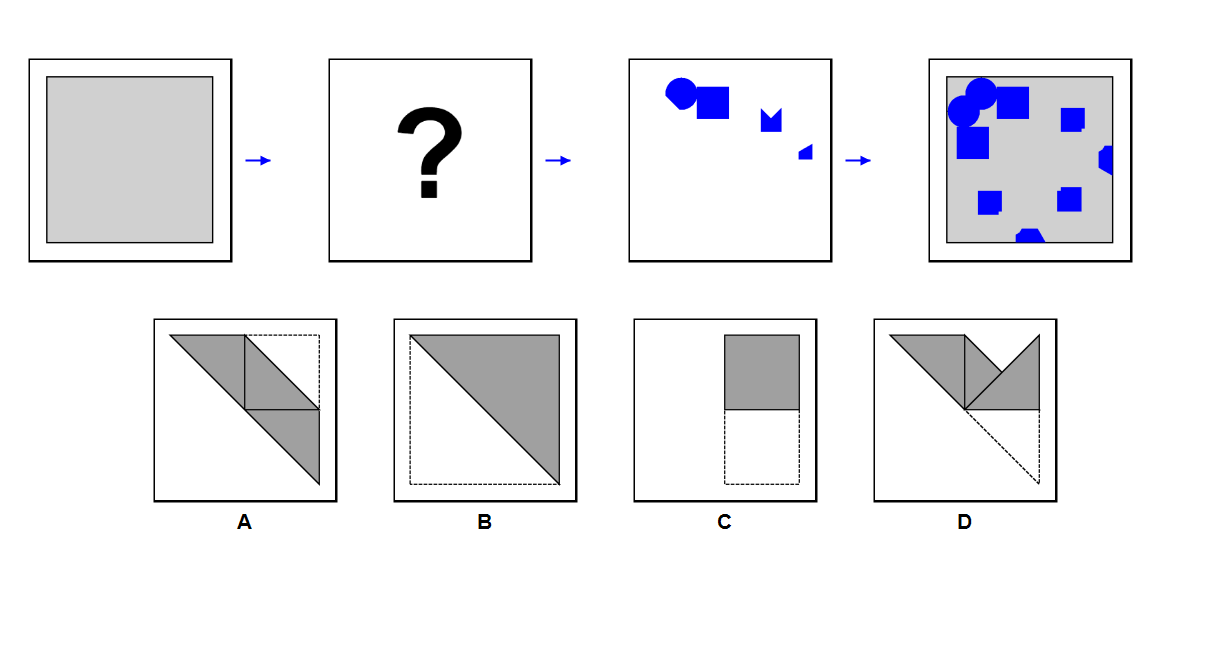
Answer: C